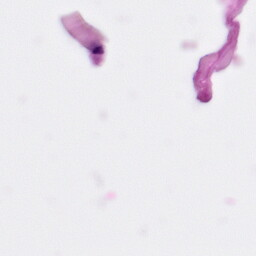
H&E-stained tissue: Pancreatic